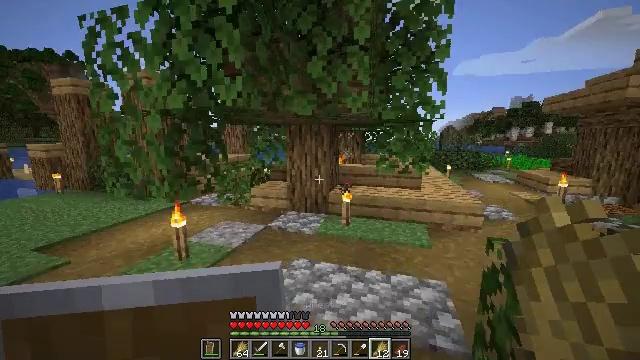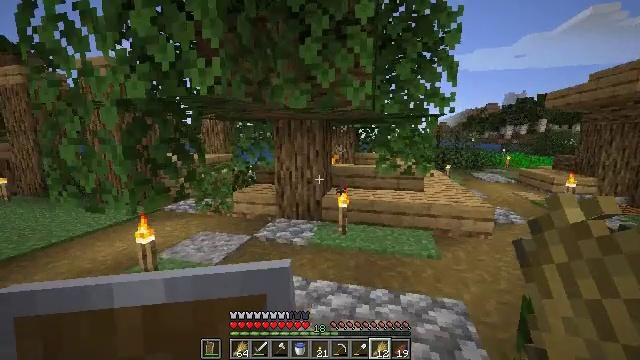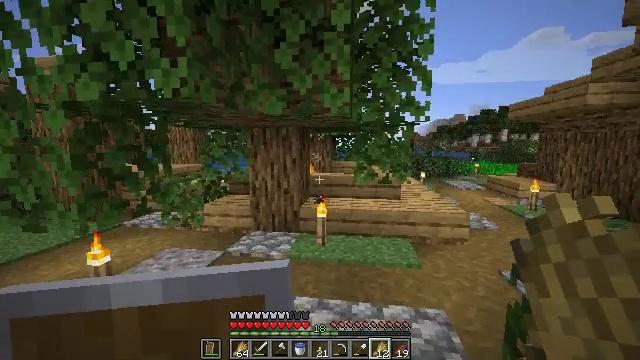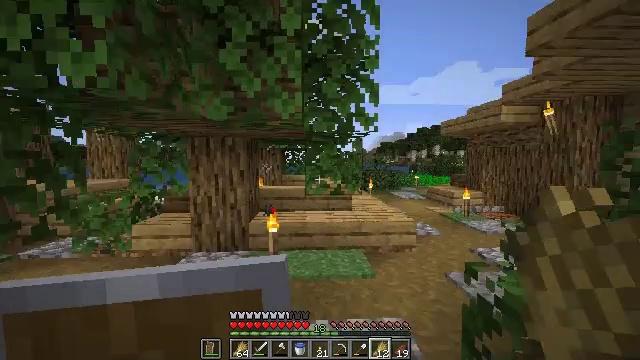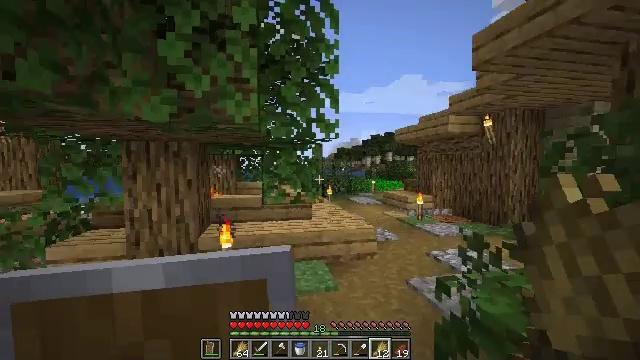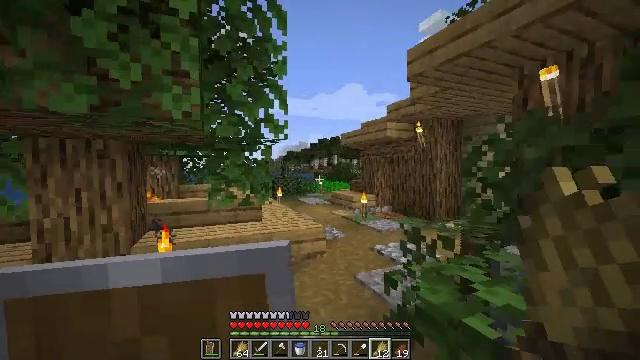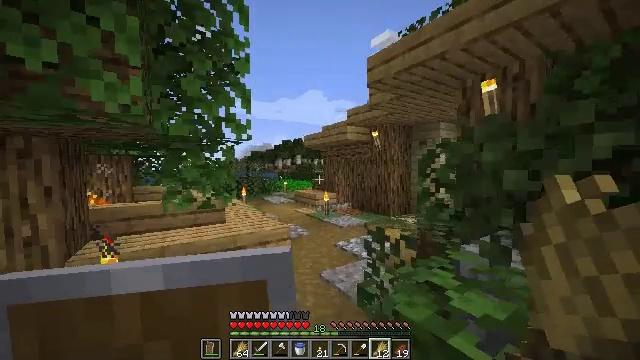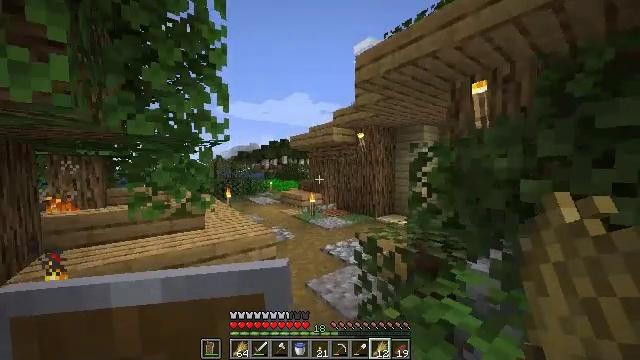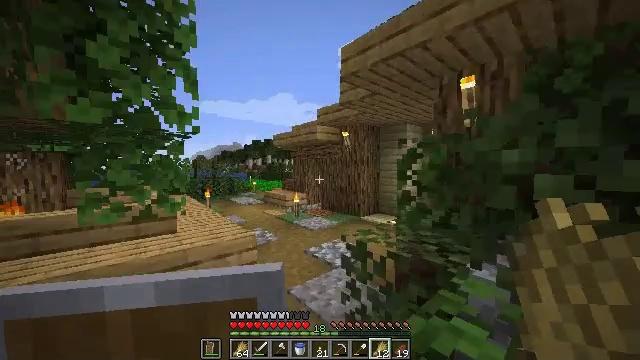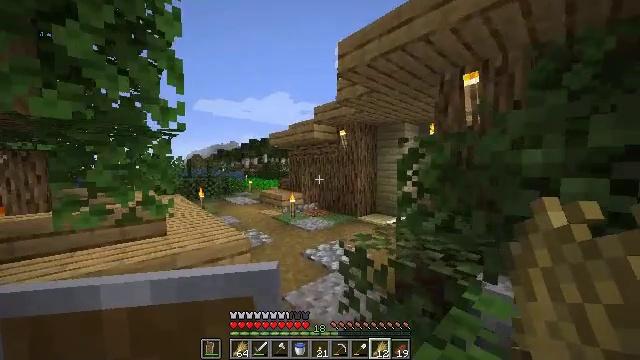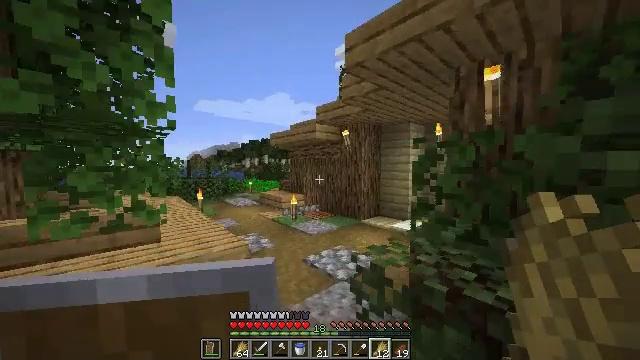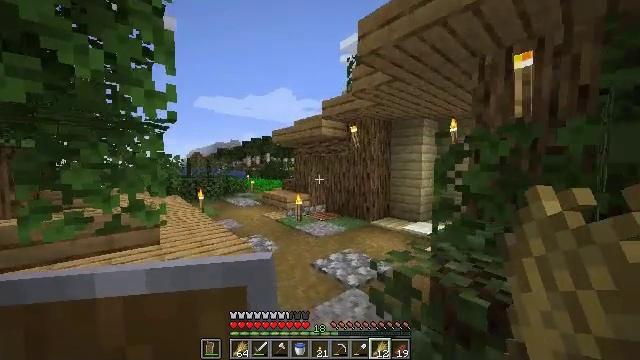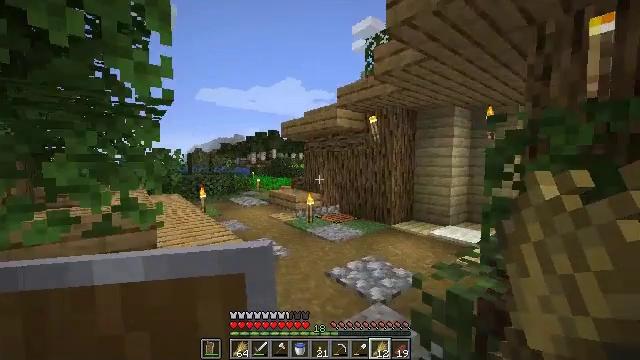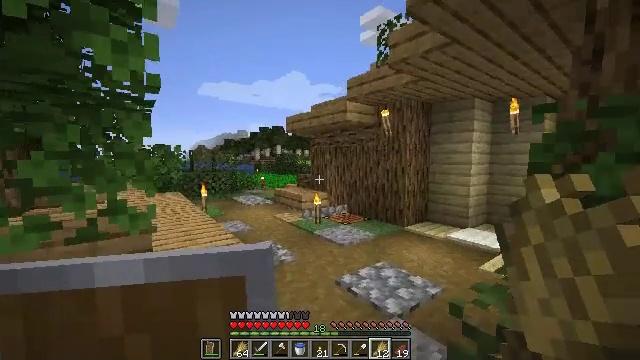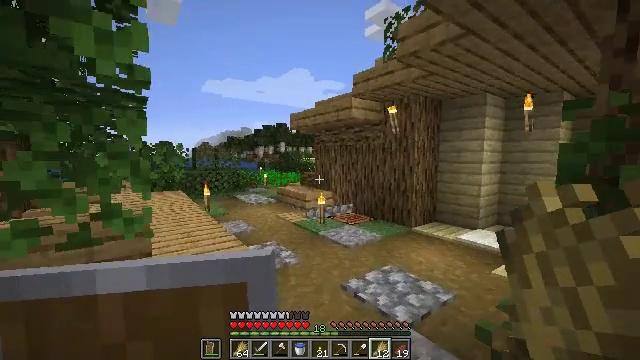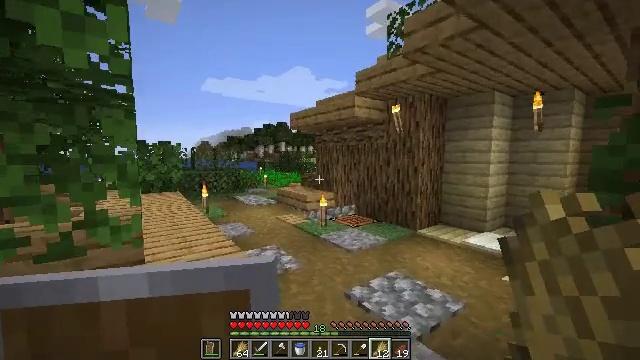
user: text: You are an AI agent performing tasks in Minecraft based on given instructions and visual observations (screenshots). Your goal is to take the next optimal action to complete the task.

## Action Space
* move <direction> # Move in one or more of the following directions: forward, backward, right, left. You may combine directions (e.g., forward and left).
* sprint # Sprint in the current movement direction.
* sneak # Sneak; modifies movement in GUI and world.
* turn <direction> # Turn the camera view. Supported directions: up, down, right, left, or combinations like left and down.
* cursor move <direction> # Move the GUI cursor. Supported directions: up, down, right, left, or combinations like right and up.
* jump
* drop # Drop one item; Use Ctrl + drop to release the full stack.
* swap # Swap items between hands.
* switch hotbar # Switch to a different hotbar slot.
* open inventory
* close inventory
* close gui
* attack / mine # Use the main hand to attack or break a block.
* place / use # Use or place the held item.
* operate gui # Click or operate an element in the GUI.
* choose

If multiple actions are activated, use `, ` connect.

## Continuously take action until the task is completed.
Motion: motion action
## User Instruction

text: Mine the oak fence gate.
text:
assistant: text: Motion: move forward, turn right
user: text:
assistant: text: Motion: turn right and up
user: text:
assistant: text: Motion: turn right and up
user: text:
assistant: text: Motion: move forward, turn right and up
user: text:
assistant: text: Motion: move forward, turn right
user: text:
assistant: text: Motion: move forward, turn right
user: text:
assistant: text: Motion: move forward, turn right
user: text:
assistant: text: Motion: move forward, turn right
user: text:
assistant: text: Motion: move forward
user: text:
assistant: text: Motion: move forward
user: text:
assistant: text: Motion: move forward
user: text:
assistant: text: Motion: move forward, turn left
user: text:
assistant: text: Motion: move forward, turn left
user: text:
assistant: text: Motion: move forward
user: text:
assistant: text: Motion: move forward
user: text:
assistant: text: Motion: move forward
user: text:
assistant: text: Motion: move forward
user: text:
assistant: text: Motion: move forward
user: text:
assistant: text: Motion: move forward
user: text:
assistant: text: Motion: move forward
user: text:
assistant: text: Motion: move forward
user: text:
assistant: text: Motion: move forward
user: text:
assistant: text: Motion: move forward, turn left and down
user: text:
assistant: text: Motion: move forward, turn left and down
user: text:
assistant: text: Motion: move forward, turn left
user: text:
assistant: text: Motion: move forward, turn left
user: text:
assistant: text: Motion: move forward
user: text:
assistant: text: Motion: move forward
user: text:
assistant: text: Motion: move forward
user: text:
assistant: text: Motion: move forward